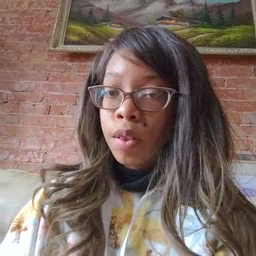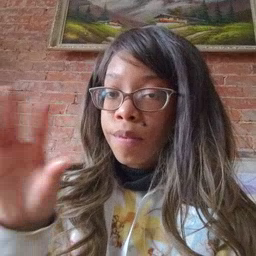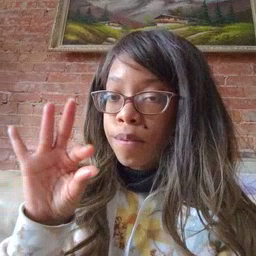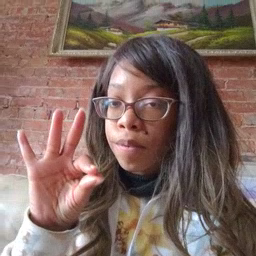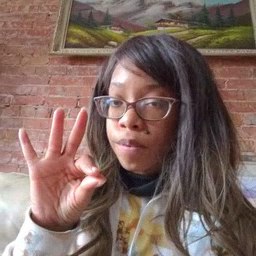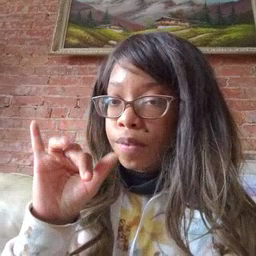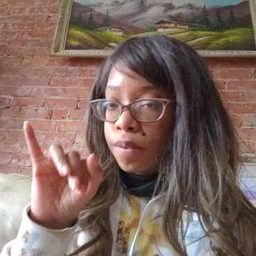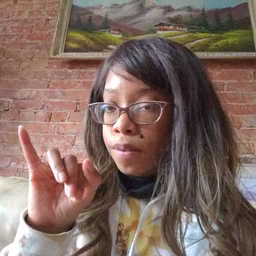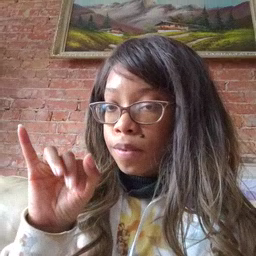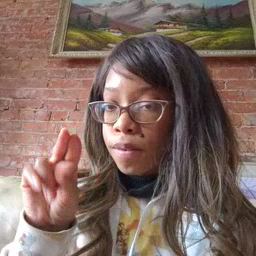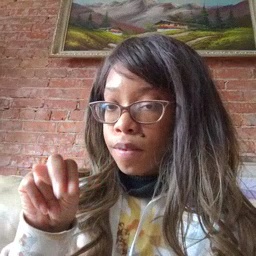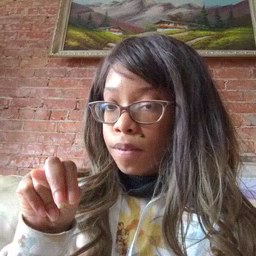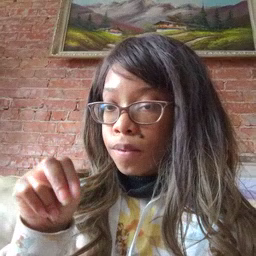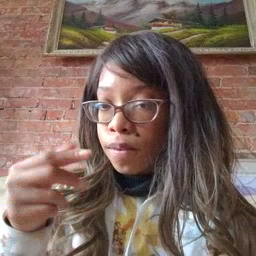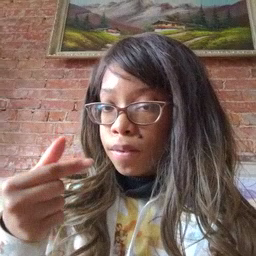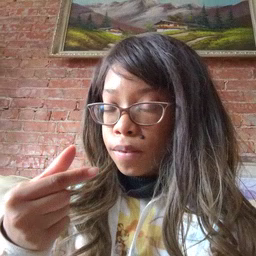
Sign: finger